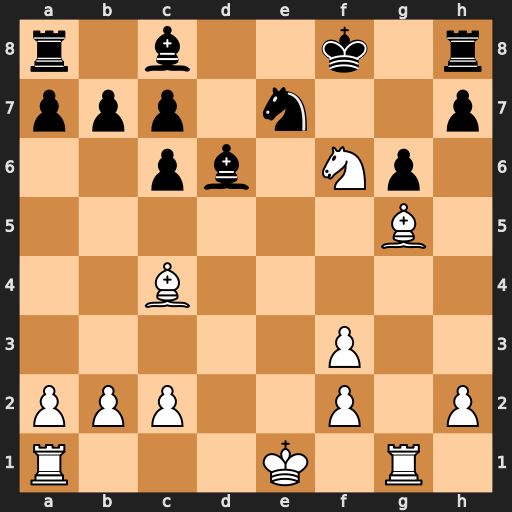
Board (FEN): r1b2k1r/ppp1n2p/2pb1Np1/6B1/2B5/5P2/PPP2P1P/R3K1R1
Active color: w
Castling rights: Q
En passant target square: -
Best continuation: Bh6#